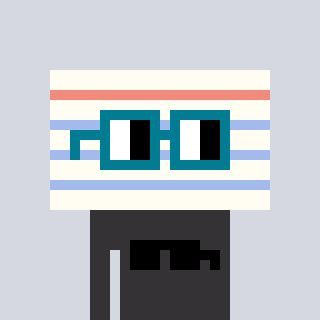
a pixel art character with square dark green glasses, a empty notebook page-shaped head and a grayscale-colored body on a cool background